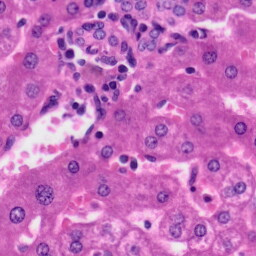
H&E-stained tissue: Liver